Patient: sex M, age 65
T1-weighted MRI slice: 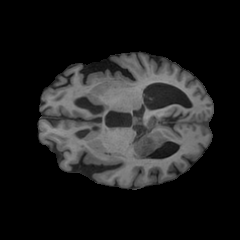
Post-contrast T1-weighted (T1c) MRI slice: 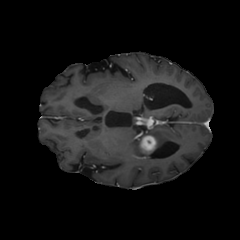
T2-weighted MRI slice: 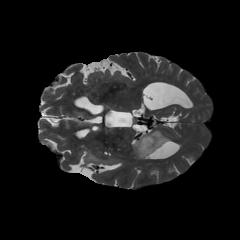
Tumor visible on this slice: yes
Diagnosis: Glioblastoma, IDH-wildtype
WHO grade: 4